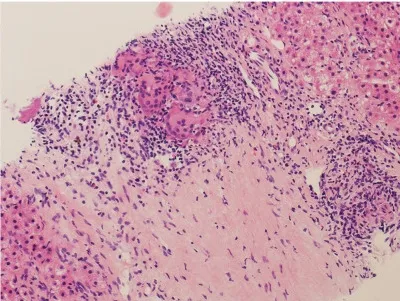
(D) Liver biopsy showing epithelioid granulomas with multinucleated giant cell reaction [hematoxylin and eosin (H&E)-stained section, 150x magnification.
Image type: pathology (h&e)